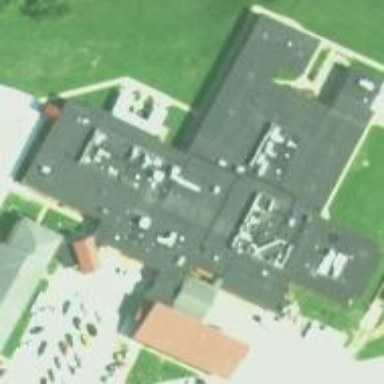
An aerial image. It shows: Hospital building.